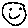
Label: smiley face